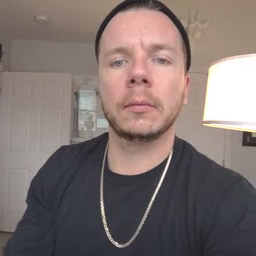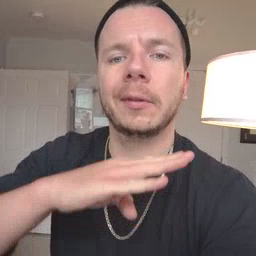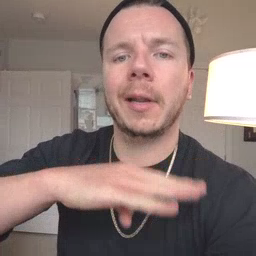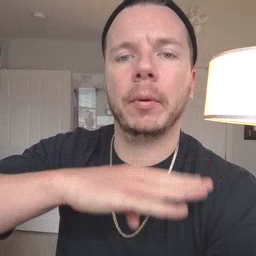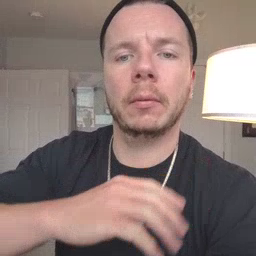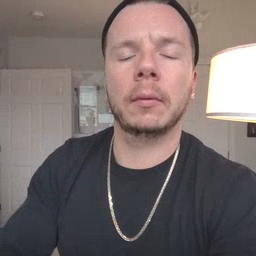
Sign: table